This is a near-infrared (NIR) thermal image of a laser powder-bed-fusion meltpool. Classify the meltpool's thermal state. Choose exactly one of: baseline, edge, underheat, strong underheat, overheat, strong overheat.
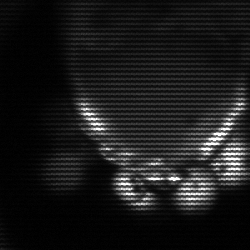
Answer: edge